Interaction volume radius: 5 \u00c5
Interaction volume height: 30 \u00c5
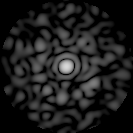
Disorder parameter: 0.8499